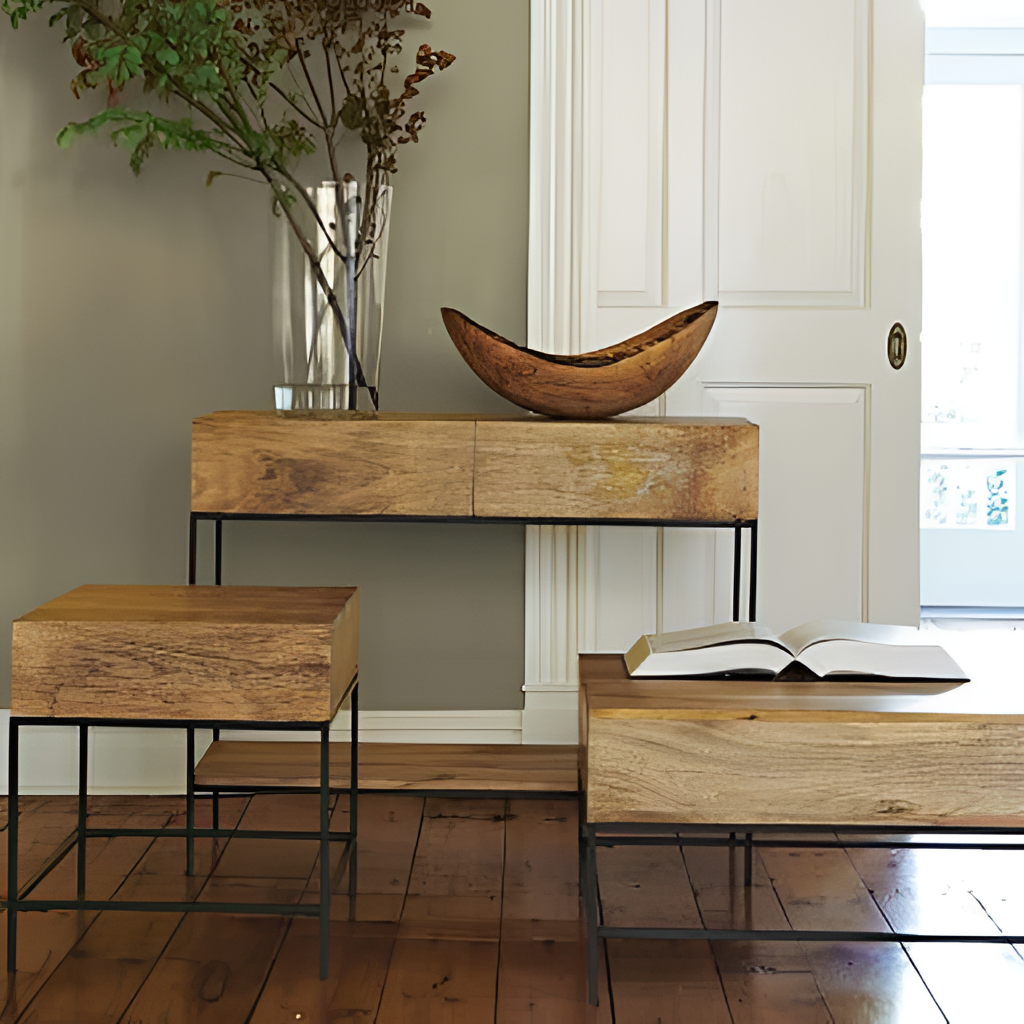
living room, brown wood console table, paint wallpaper, with solid pattern, brown wood flooring, with plank pattern, modern